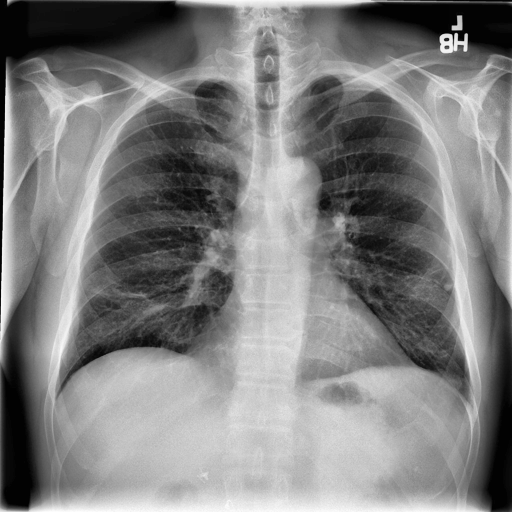
Finding: NORMAL